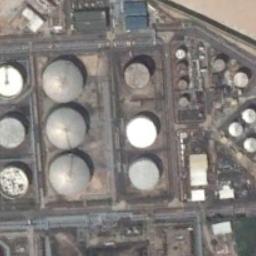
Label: storage_tank